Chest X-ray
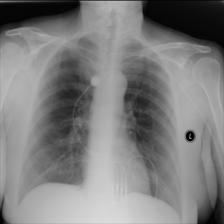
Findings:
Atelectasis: negative
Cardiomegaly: negative
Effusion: negative
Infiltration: negative
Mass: negative
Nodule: negative
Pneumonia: negative
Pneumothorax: negative
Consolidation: negative
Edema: negative
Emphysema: negative
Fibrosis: negative
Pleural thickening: negative
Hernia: negative